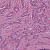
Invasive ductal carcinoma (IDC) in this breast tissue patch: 1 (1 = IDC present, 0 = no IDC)